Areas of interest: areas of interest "Commercial service"
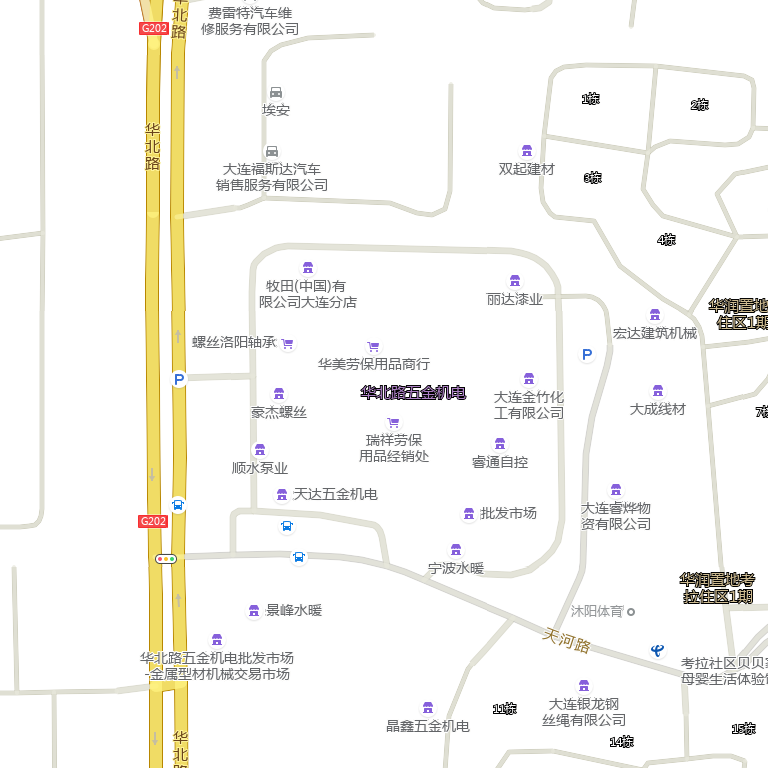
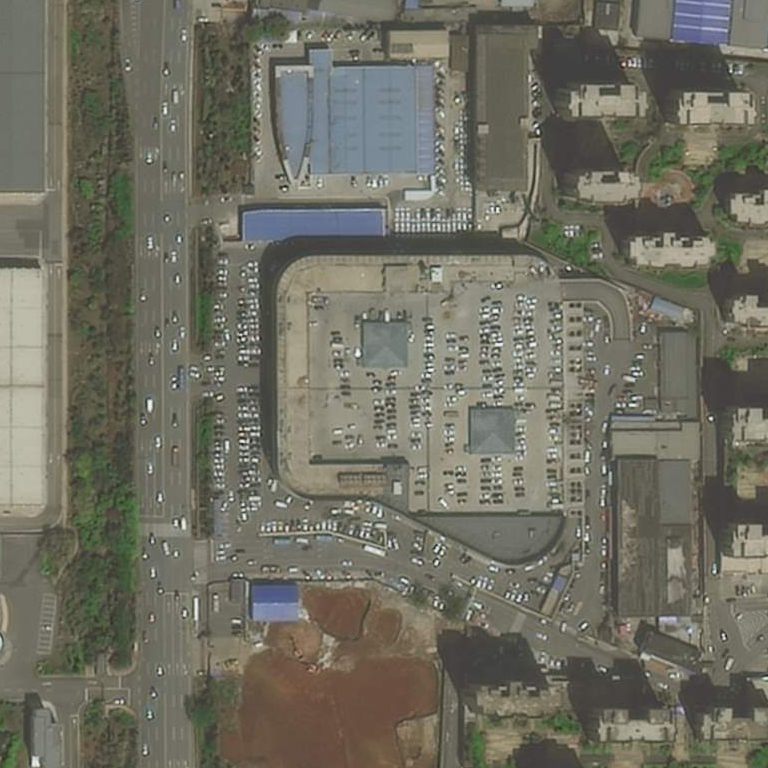